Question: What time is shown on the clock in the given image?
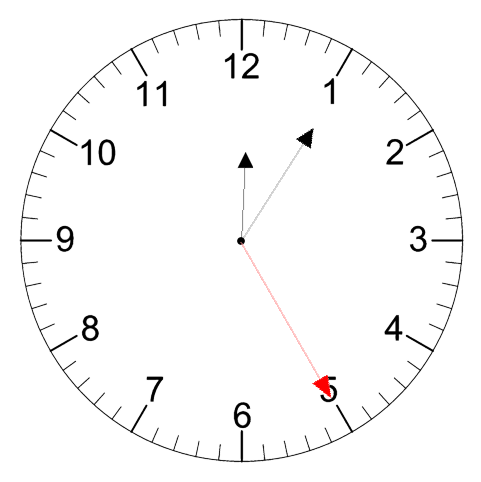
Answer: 12:05:25